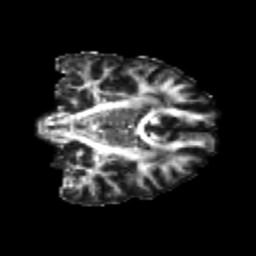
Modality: FA
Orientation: coronal
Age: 22
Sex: male
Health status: healthy
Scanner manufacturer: philips
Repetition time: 7.389 s
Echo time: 0.08599 s